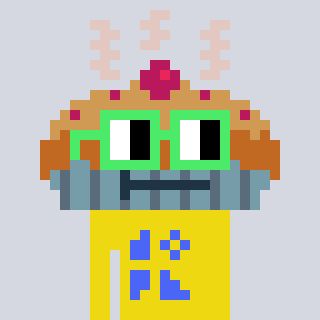
a pixel art character with square light green glasses, a pie-shaped head and a yellow-colored body on a cool background